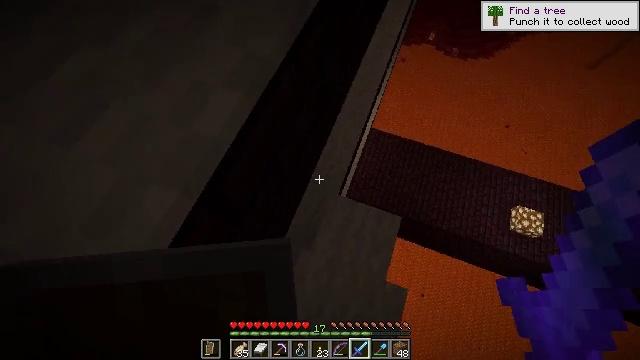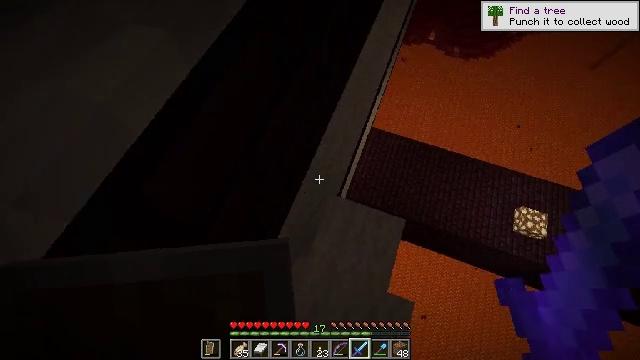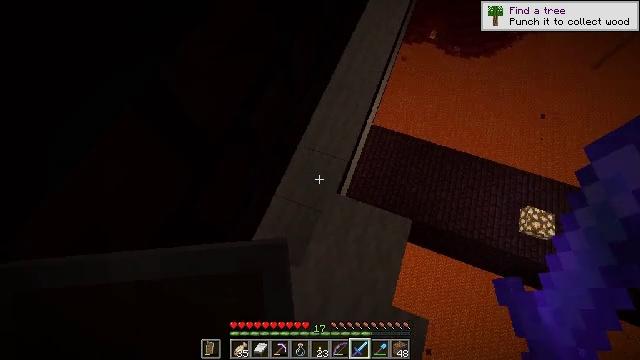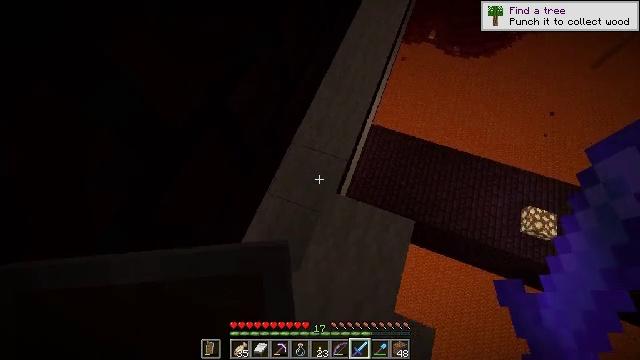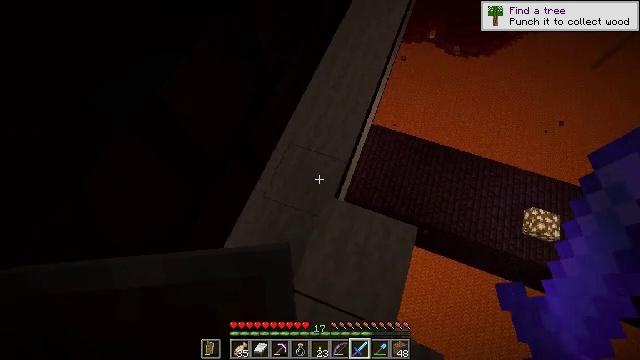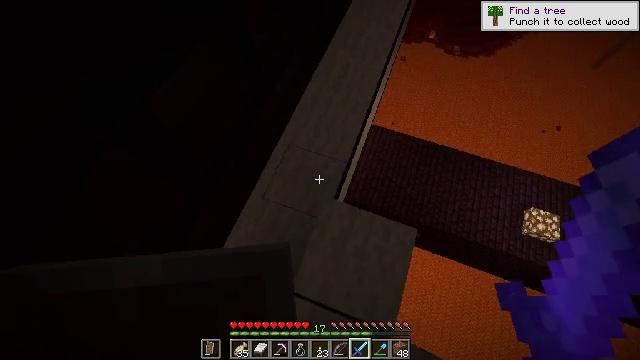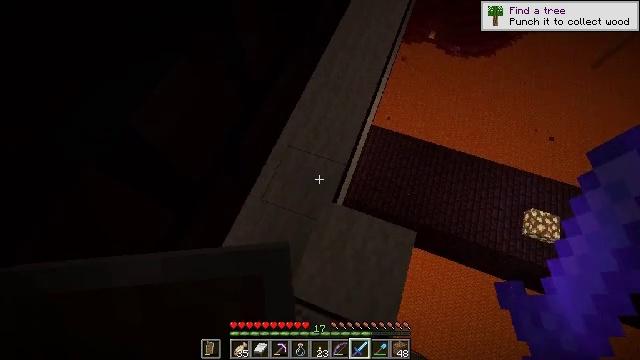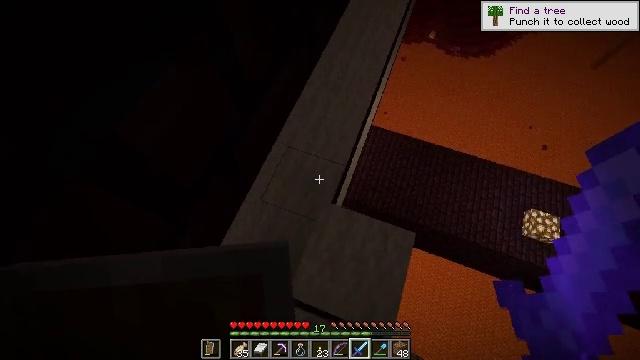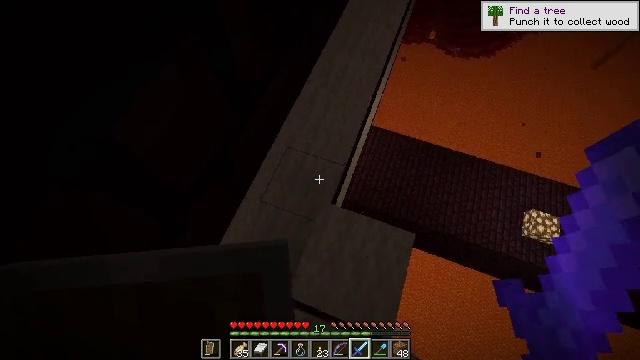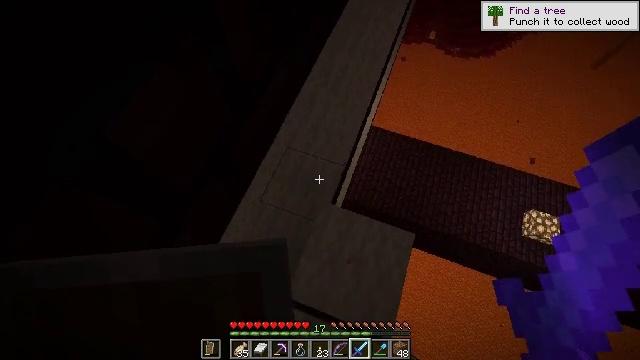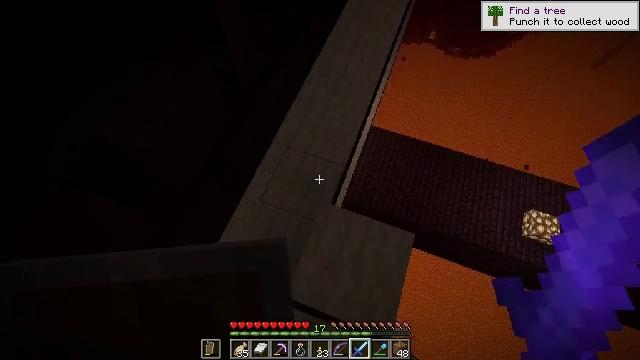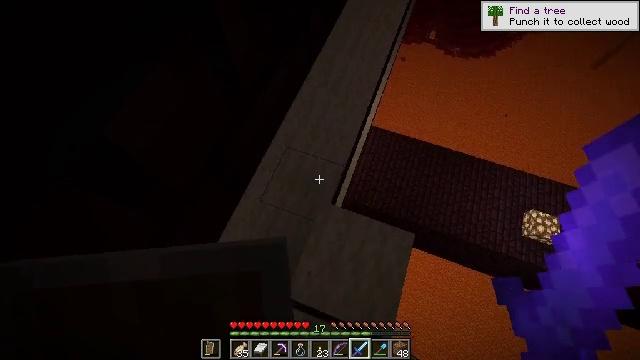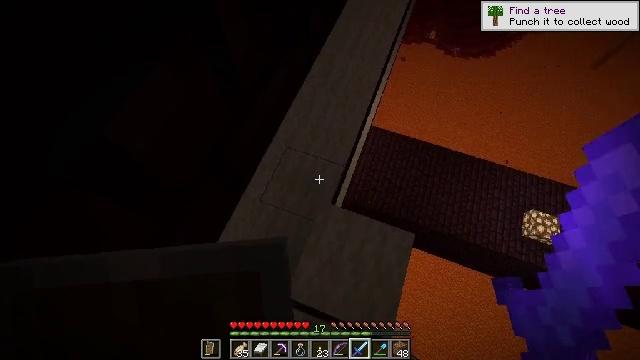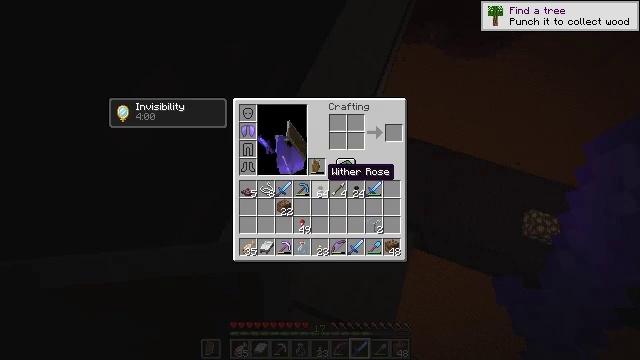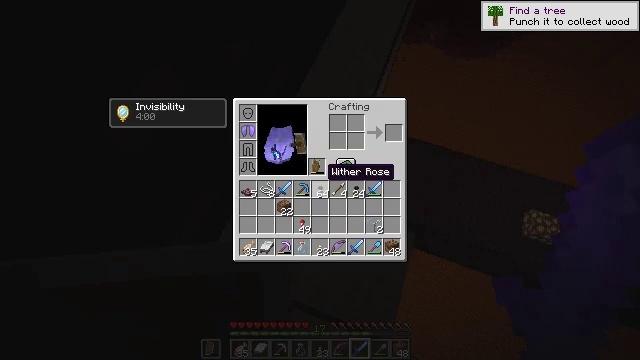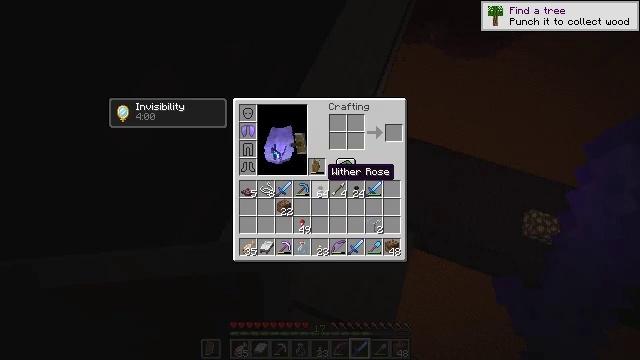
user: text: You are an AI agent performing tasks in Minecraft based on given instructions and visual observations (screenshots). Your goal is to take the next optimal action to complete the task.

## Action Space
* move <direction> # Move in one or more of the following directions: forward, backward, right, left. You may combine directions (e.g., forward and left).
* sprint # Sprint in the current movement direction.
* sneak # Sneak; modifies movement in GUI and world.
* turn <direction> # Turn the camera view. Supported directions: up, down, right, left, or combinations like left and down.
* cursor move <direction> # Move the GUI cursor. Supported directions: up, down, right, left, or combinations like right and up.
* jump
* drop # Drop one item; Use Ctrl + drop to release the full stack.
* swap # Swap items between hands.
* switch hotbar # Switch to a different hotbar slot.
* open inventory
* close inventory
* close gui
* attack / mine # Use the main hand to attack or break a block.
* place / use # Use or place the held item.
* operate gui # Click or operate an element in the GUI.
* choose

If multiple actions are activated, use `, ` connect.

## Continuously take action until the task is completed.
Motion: motion action
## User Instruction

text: Remove the nether brick slab from its place.
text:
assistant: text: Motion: no_op
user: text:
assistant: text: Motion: no_op
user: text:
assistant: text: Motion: no_op
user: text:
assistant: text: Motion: no_op
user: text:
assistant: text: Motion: no_op
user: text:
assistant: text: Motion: no_op
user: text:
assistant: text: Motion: no_op
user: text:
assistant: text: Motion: no_op
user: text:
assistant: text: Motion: no_op
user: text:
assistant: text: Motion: no_op
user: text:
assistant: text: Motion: no_op
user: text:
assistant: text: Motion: no_op
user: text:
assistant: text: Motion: open inventory
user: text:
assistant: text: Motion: open inventory
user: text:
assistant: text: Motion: open inventory
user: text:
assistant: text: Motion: open inventory
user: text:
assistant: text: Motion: no_op
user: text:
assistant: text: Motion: no_op
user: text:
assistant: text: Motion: no_op
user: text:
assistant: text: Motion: no_op
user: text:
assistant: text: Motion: no_op
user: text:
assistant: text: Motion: no_op
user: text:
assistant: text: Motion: close inventory
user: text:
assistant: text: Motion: turn right, close inventory
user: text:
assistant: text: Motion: turn right, close inventory
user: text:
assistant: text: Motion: turn right
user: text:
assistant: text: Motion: turn right and down
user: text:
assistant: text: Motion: turn right
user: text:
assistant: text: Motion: turn up
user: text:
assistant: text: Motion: turn left